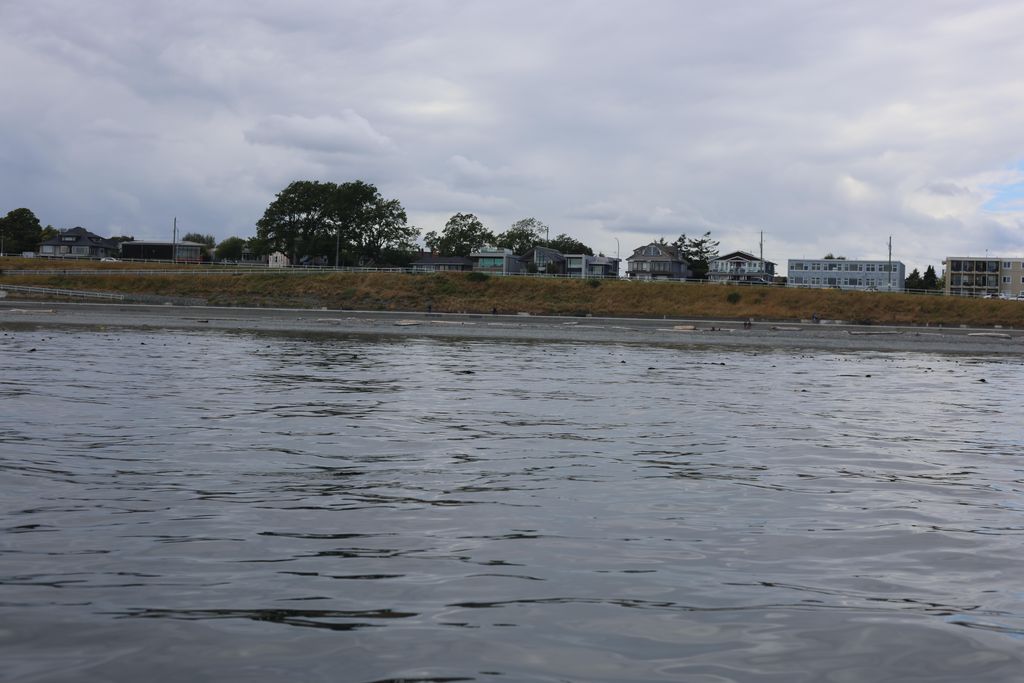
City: victoria